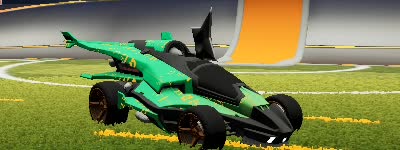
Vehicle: aftershock